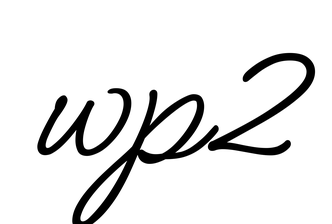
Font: MeowScript-Regular